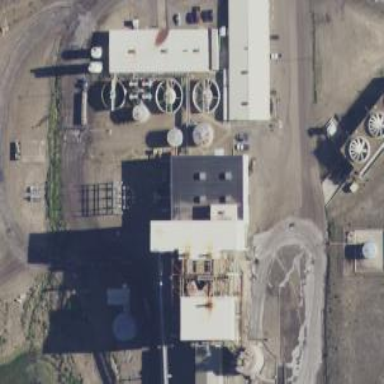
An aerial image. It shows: Generator with steam turbine as its type.